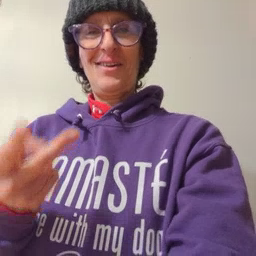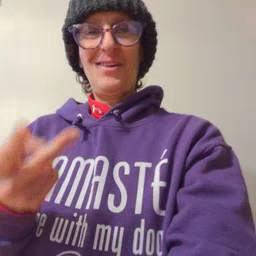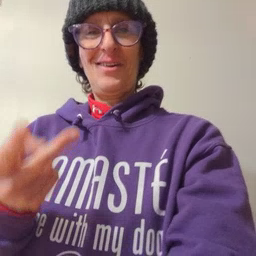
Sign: cry